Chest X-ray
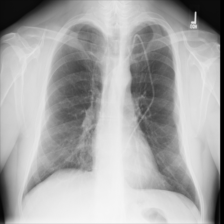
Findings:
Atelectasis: negative
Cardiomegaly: negative
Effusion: negative
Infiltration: negative
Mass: negative
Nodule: negative
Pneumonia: negative
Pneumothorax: negative
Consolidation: negative
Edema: negative
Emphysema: negative
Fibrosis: negative
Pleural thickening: negative
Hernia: negative